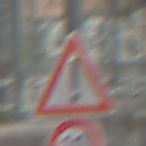
Verkehrszeichen: Gefahrenstelle
Zusatzzeichen unten: Geschwindigkeit10
Umgebung: Roofed, Special
Tageszeit: Midday
Wetter: Overcast
Licht: Natural
Jahreszeit: NotSpecified
Kontrast: LowContrast